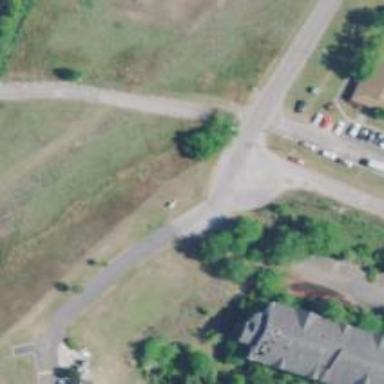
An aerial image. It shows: Turning circle on the road.